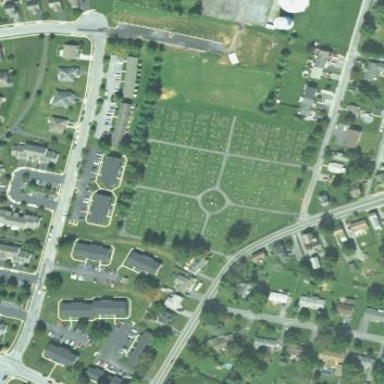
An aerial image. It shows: Graveyard used as cemetery.